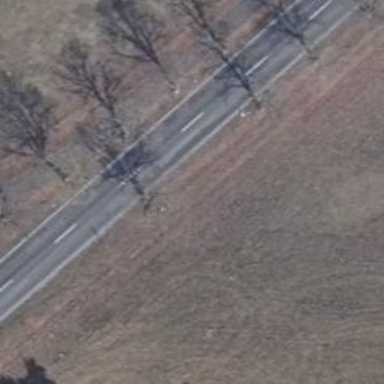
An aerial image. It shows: Row of trees in natural setting.